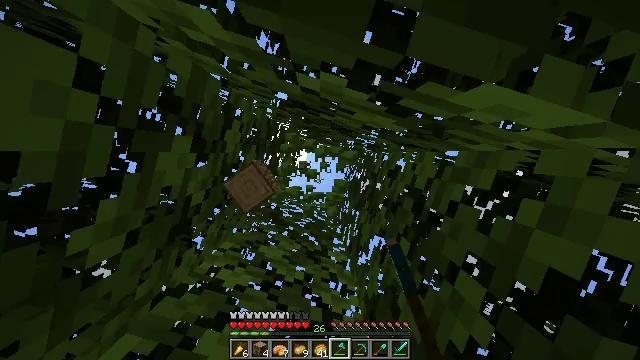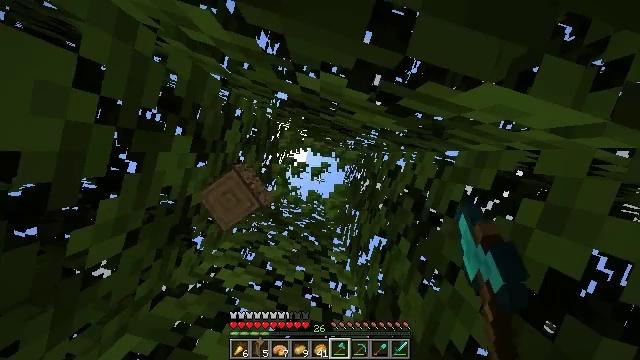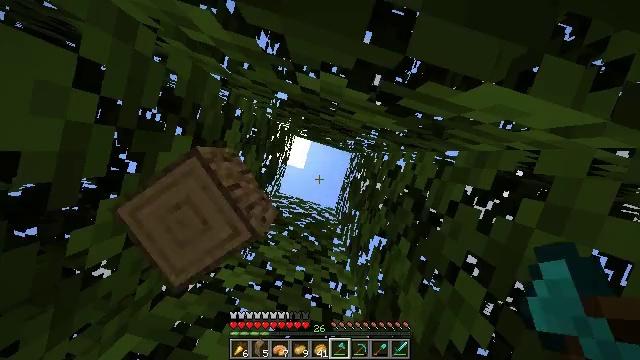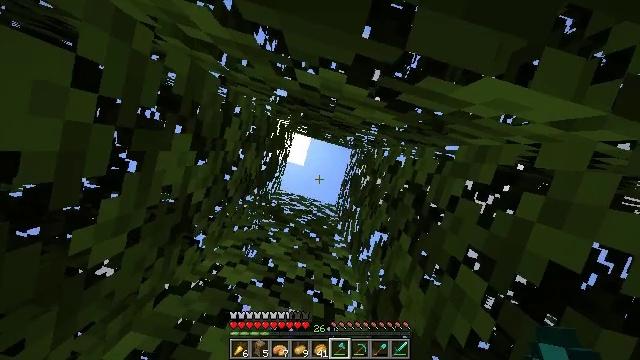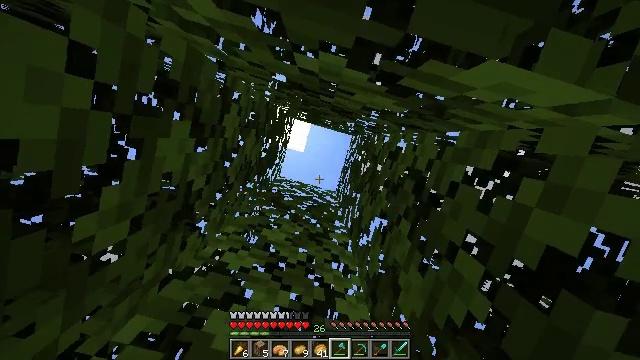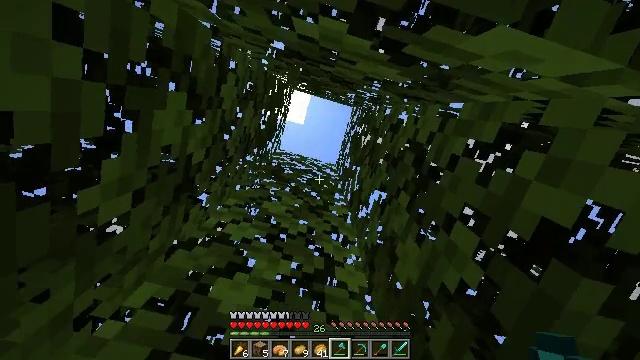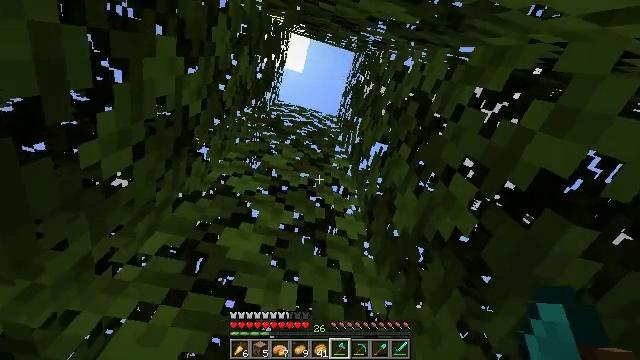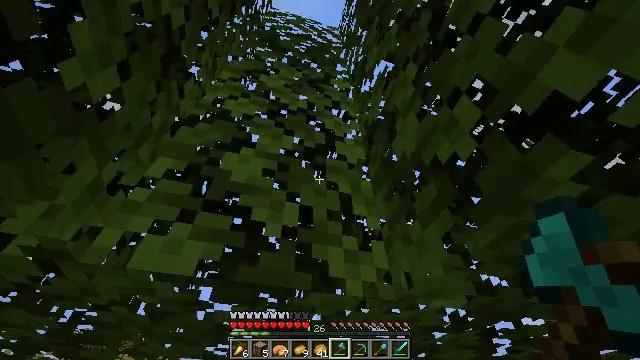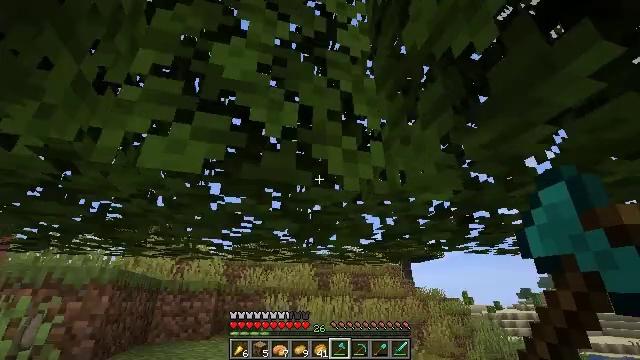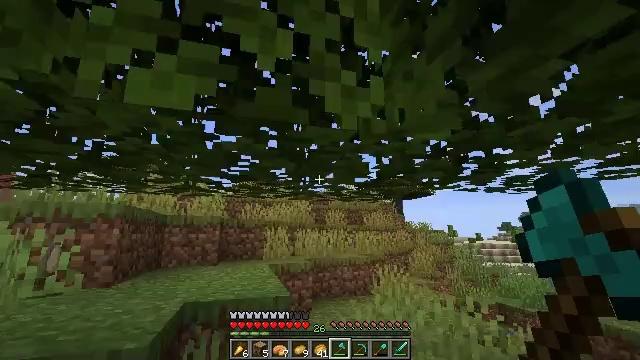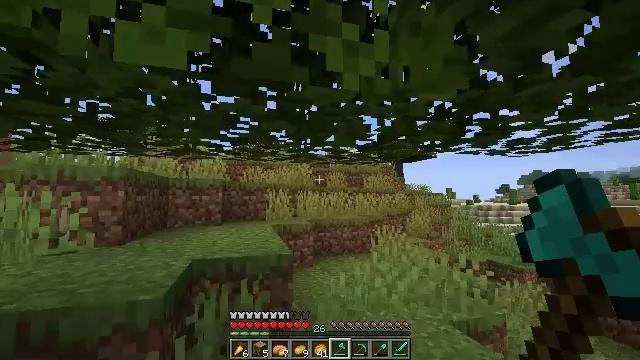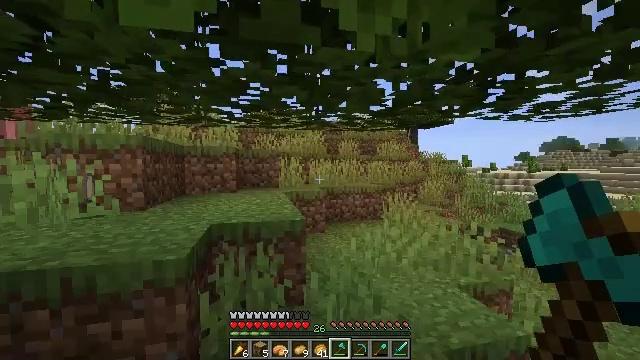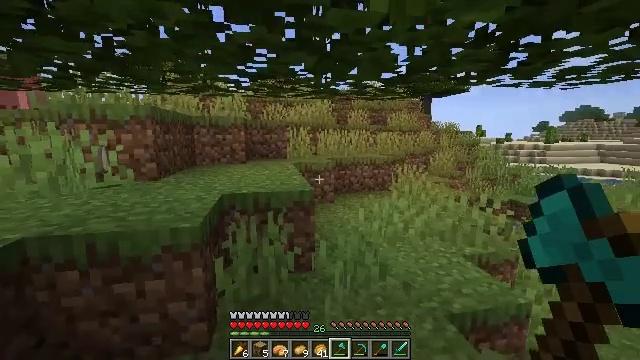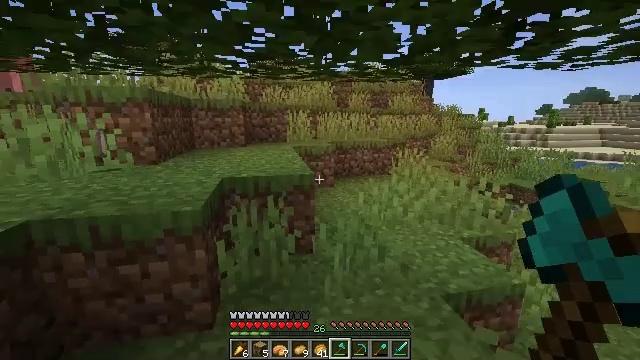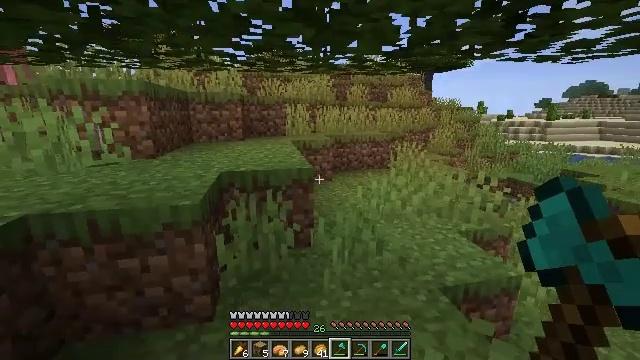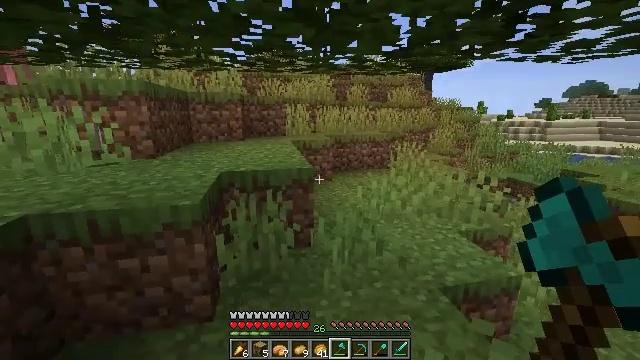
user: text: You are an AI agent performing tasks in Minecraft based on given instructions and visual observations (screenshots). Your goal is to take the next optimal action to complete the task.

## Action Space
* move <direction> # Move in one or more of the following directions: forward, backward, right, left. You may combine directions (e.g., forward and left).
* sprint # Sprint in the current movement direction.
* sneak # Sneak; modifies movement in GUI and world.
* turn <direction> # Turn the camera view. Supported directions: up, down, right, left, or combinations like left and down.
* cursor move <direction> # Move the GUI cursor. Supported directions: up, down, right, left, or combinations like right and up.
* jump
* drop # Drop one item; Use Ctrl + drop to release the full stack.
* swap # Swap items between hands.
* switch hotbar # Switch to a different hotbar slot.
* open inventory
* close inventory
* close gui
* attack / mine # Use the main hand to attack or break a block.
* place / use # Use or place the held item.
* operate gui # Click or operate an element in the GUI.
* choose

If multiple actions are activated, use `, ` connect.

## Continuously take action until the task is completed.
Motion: motion action
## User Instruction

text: Clear the ground by mining grass.
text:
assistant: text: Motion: attack / mine
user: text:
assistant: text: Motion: attack / mine
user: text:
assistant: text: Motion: no_op
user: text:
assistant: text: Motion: turn down
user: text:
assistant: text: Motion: turn down
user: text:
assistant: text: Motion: turn down
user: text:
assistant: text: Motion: turn down
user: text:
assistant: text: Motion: turn down
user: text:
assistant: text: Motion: turn down
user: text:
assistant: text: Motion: turn down
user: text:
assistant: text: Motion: turn left and down
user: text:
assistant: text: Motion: turn left and down
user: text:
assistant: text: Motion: turn down
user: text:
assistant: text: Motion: turn down
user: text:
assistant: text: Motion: no_op
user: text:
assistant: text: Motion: move forward
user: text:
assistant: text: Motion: move forward, turn up
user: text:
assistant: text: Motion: move forward, turn up
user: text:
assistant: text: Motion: move forward, turn right and up
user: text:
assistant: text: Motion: move forward, turn right and up
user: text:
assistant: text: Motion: move forward, sprint, turn right
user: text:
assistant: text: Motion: move forward, sprint, turn right
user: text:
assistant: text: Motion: move forward, sprint
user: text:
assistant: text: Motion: move forward, sprint
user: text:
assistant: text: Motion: move forward
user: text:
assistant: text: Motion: move forward, sprint
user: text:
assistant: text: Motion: move forward, sprint
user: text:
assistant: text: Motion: move forward, sprint, turn left and up
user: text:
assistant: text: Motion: move forward, sprint, turn left and up
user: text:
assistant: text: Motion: move forward, turn left